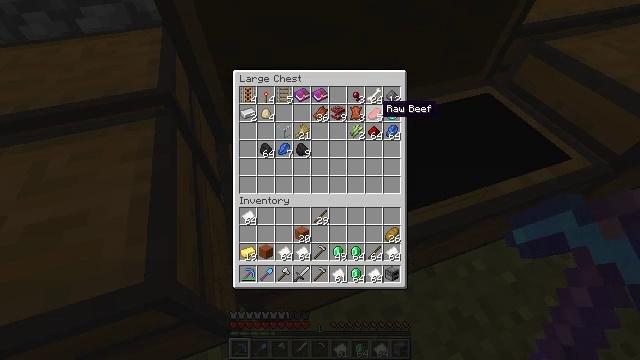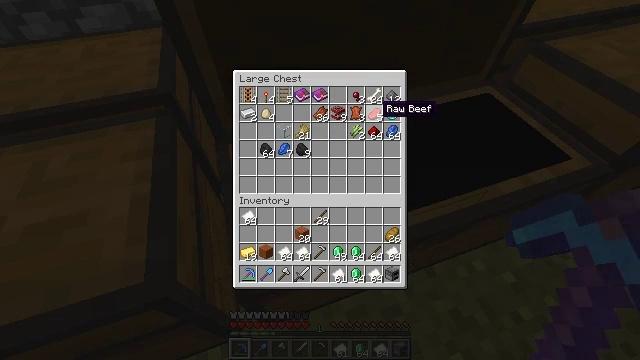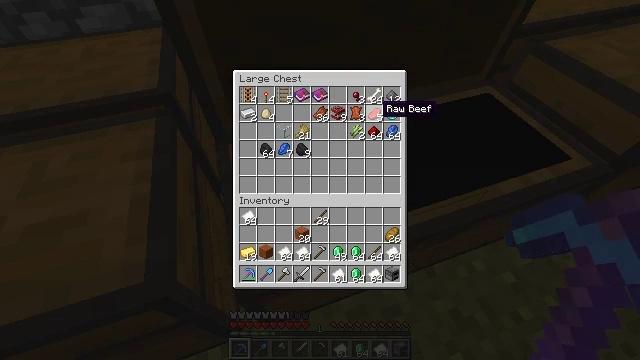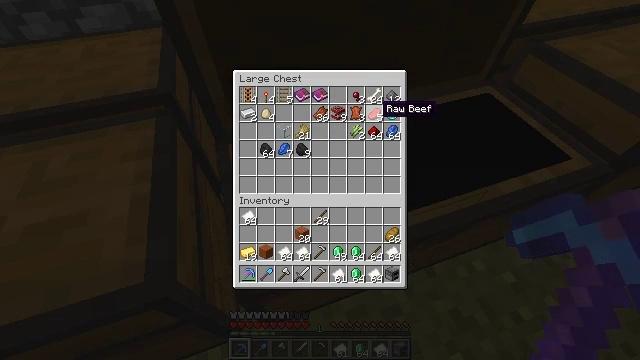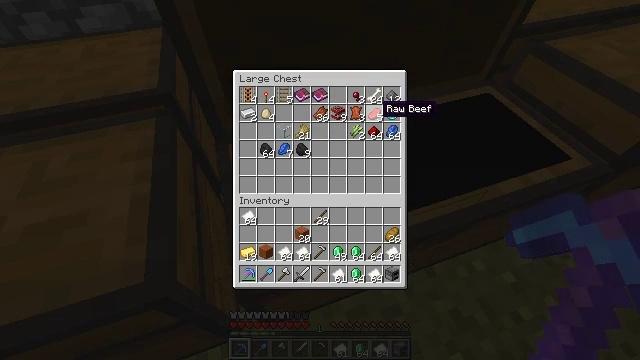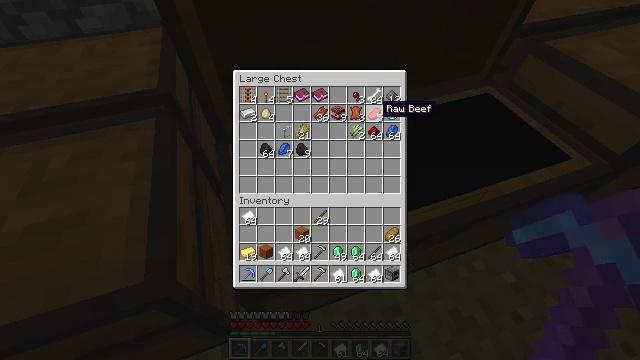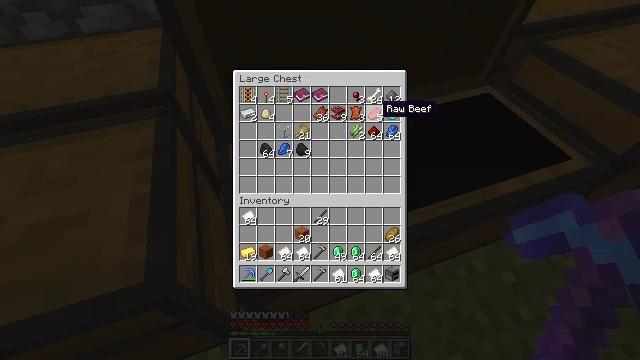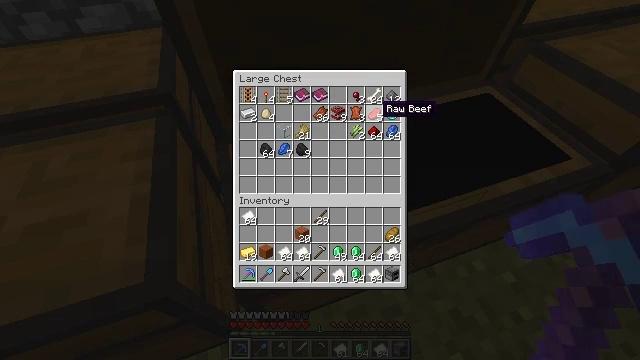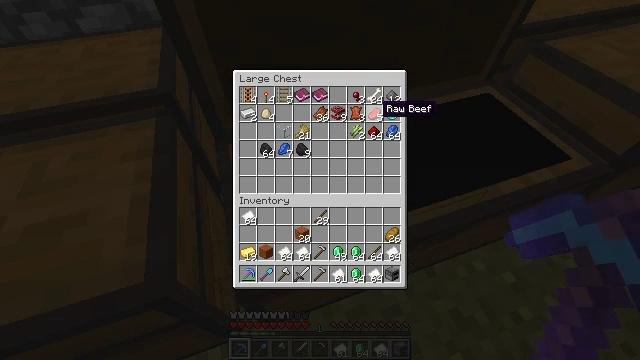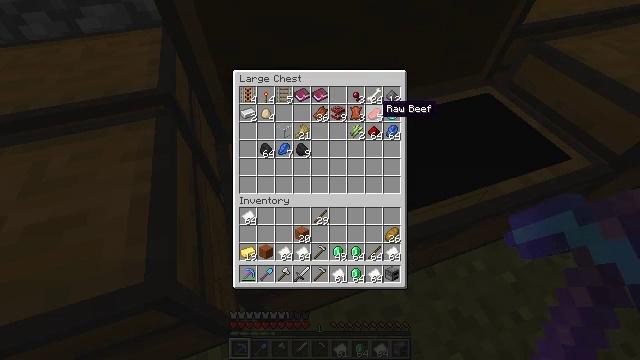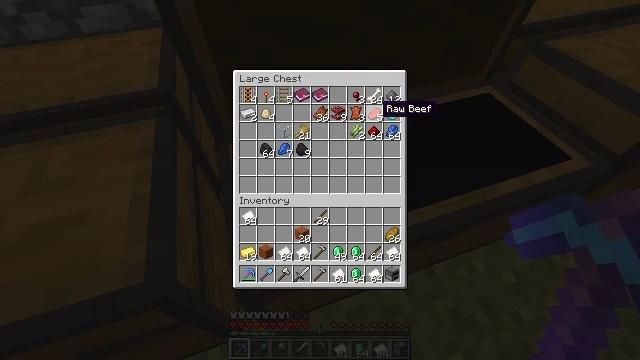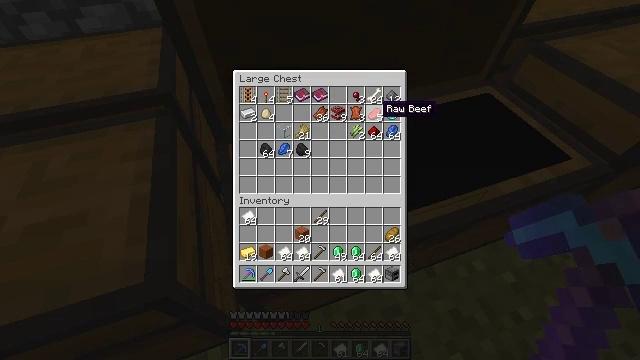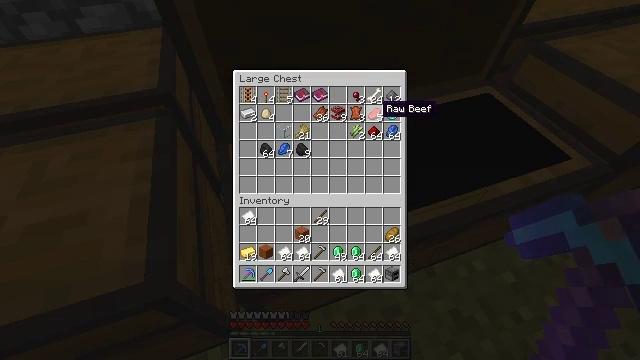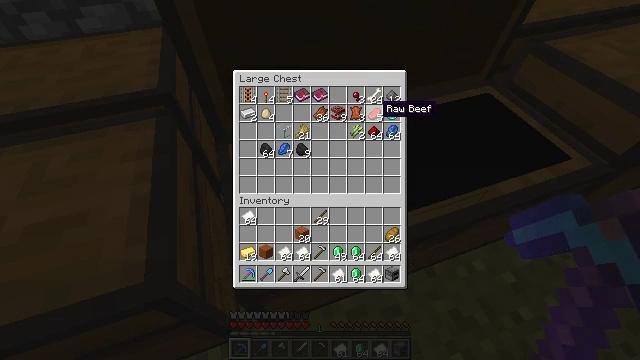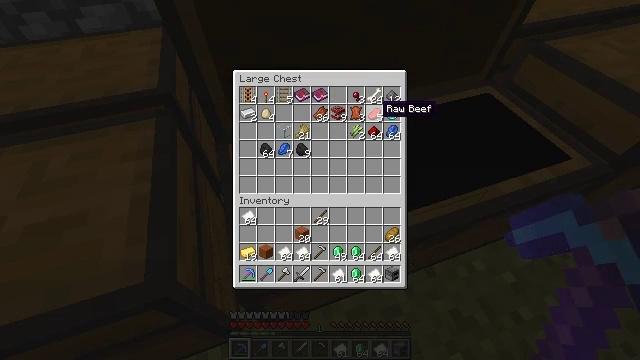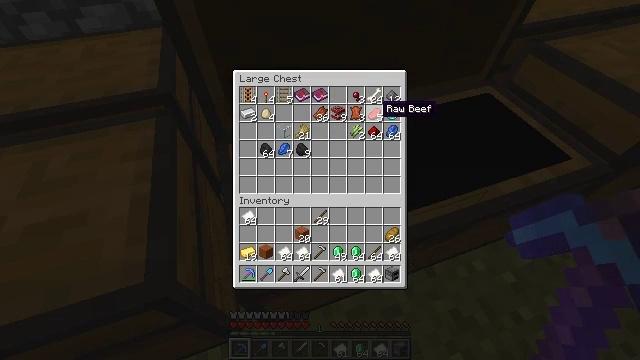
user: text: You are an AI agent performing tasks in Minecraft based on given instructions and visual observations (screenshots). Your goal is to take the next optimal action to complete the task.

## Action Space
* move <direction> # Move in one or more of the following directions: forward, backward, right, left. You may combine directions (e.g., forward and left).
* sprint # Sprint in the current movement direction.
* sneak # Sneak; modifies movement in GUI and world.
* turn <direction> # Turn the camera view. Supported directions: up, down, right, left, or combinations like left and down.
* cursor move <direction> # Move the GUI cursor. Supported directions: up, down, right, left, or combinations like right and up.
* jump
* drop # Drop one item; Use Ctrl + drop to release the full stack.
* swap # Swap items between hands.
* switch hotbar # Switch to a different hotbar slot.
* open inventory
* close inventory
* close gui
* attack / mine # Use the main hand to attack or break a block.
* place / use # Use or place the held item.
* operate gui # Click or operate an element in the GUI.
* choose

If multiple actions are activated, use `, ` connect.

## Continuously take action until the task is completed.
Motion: motion action
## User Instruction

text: Harvest sugar cane from the plant.
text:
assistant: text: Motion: sneak
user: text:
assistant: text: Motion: sneak
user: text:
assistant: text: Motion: sneak
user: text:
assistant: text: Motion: sneak
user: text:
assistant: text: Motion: sneak
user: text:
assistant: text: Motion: sneak
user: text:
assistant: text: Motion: sneak
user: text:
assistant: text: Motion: sneak
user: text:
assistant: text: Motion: sneak
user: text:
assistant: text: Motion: sneak
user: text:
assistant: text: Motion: sneak
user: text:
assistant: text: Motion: sneak
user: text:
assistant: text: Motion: sneak
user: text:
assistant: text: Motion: sneak
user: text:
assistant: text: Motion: sneak
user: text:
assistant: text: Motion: sneak
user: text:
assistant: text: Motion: sneak
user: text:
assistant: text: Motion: sneak
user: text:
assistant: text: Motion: sneak
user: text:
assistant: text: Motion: sneak
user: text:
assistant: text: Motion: sneak
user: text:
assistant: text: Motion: sneak
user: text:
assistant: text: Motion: sneak
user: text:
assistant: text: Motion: sneak
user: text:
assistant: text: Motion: sneak
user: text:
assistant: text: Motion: sneak
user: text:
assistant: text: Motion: sneak
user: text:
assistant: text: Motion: sneak
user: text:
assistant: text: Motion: sneak
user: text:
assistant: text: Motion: sneak